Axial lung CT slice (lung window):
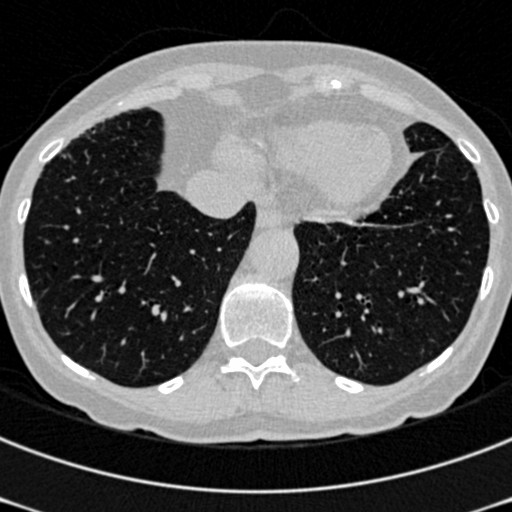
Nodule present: no